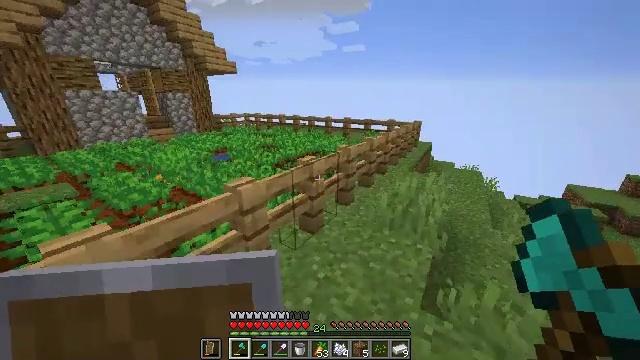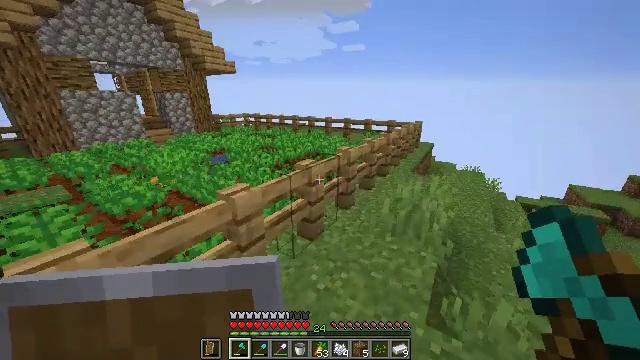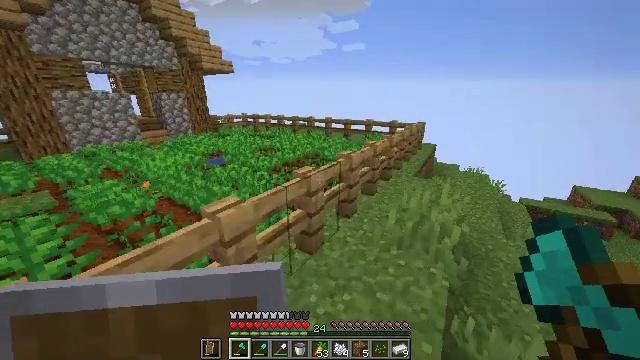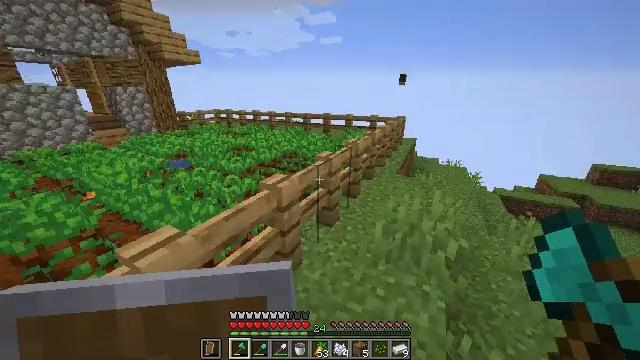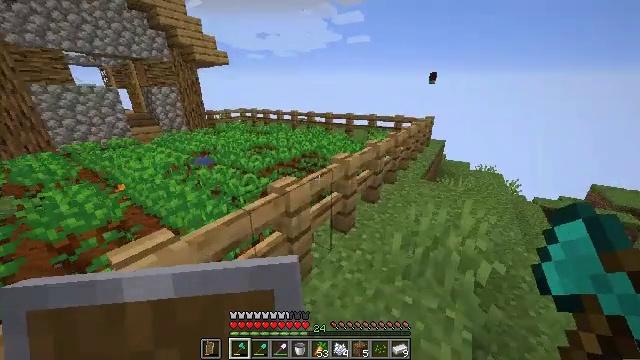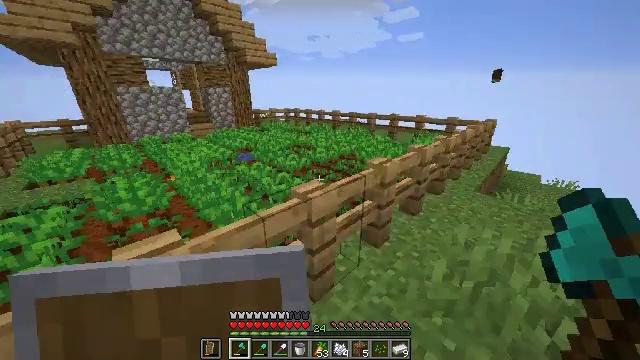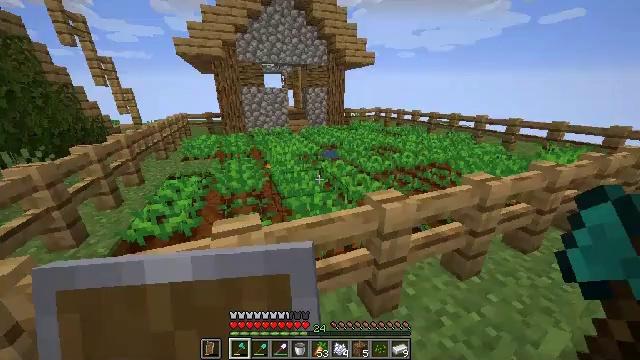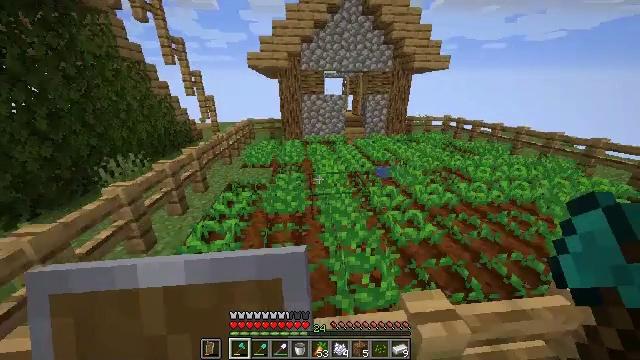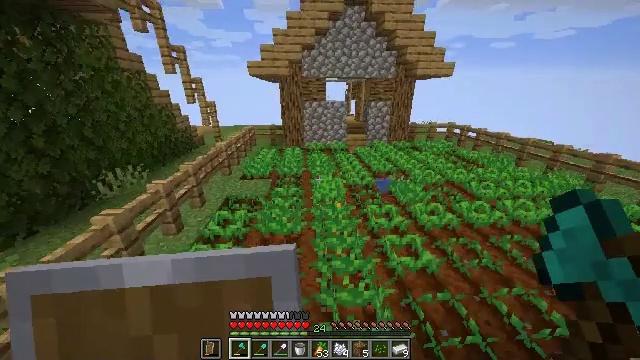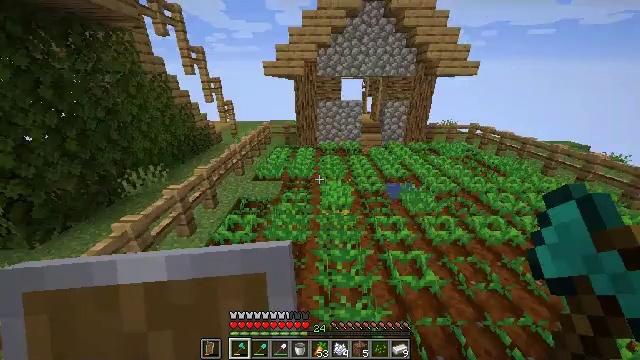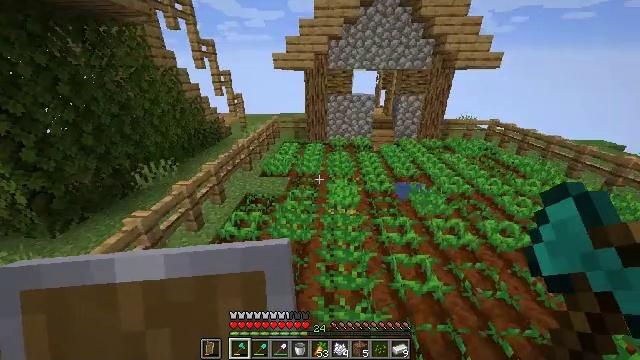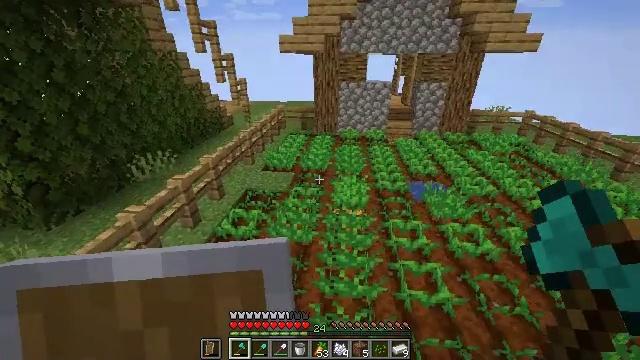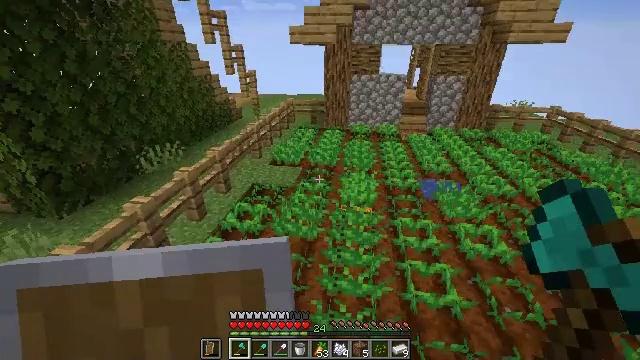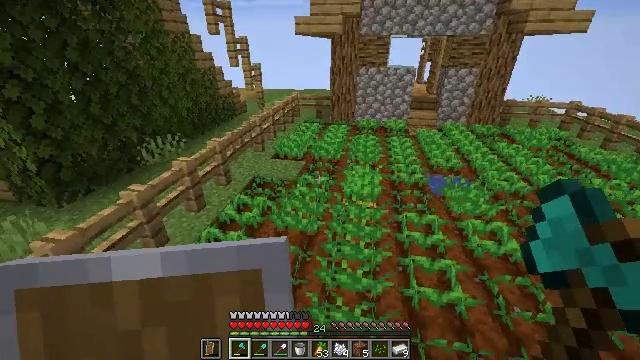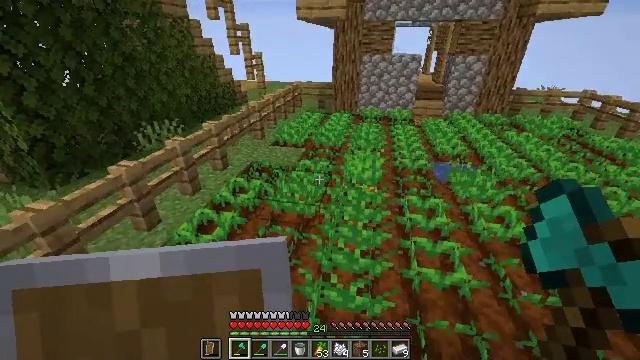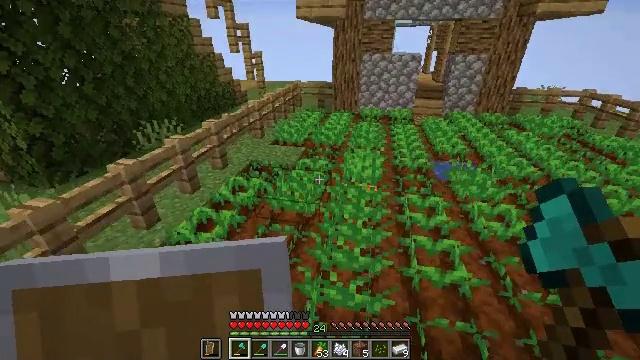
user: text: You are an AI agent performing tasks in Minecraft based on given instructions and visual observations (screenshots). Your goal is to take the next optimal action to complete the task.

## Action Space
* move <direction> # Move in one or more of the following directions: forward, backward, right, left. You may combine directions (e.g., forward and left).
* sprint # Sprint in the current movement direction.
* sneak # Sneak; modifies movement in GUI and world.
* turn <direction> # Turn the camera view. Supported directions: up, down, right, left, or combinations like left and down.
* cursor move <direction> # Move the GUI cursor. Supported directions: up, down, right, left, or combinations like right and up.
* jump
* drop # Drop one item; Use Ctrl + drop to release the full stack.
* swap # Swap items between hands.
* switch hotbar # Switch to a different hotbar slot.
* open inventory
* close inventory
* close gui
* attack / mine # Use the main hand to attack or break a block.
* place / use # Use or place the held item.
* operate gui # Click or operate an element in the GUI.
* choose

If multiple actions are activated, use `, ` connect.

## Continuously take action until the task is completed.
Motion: motion action
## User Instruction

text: Gather carrots from the field.
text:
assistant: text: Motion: move forward, sprint
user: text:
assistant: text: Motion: move forward, sprint
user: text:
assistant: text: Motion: move forward and move right, sprint, turn right and down
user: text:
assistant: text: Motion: move forward and move right, sprint, turn left
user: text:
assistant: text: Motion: move forward, sprint, turn left
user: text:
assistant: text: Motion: move forward, sprint, turn left, jump
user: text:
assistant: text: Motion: move forward, sprint, turn left, jump
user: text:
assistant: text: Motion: move forward, sprint, turn left, jump
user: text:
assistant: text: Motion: move forward, sprint, turn left and down, jump
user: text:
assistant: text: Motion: move forward, sprint, turn left and down, jump
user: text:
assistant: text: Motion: move forward, turn left and down
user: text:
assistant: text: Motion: move forward, turn left
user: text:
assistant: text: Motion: move forward, turn left
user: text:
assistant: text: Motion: turn left
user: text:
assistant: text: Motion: no_op
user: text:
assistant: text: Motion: no_op
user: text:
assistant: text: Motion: no_op
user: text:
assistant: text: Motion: no_op
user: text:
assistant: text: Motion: no_op
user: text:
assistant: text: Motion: no_op
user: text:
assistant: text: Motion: no_op
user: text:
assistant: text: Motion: no_op
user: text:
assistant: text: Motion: no_op
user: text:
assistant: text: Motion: move right
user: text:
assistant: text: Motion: move forward and move right
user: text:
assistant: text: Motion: move forward and move right
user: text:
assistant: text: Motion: move forward and move right
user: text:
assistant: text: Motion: move forward and move right
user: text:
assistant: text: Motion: move forward and move right, jump
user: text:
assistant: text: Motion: move forward and move right, turn right and down, jump